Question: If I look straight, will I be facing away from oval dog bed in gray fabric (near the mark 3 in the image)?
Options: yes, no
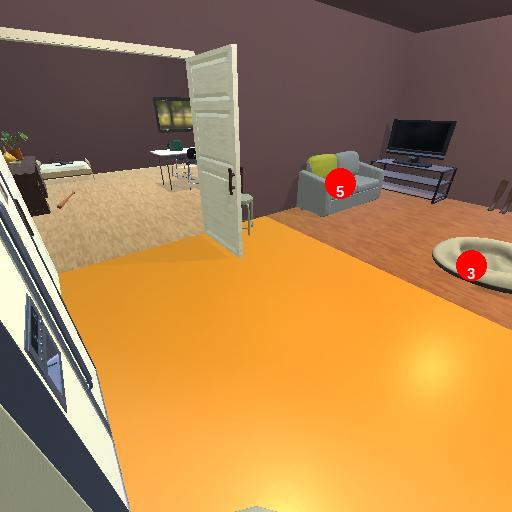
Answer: yes